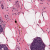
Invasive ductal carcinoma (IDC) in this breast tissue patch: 0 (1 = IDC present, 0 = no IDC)